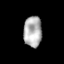
Tissue: skin
Cell type: Epithelial cells
Senescence score: 0.245
Nuclear area (px): 554
Mean DAPI intensity: 174.982